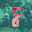
Label: 8